Field crop: maize
Growth stage: 2
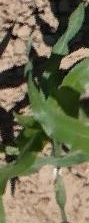
Species: maize